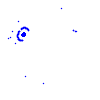
Particle: kaon